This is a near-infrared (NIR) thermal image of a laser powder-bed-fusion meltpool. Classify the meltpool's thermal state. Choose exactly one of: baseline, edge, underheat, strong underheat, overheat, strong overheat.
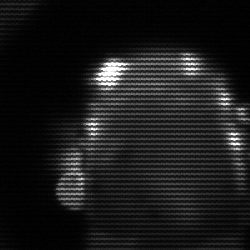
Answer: baseline